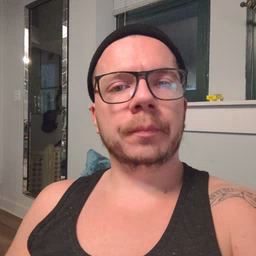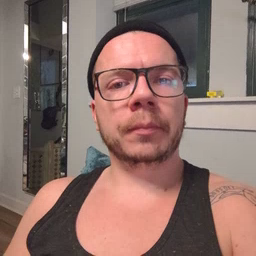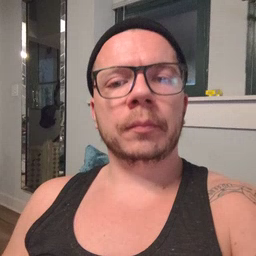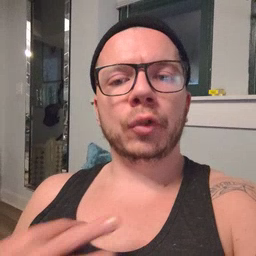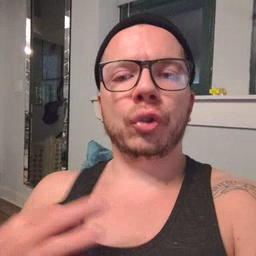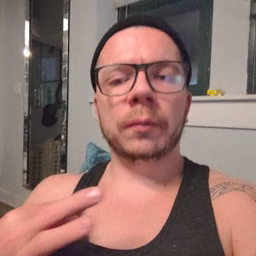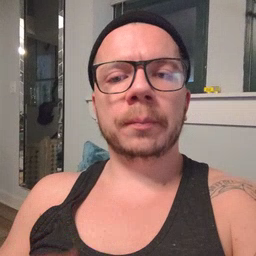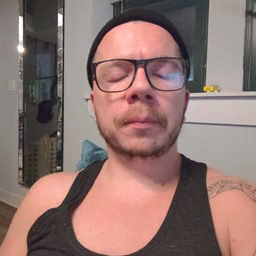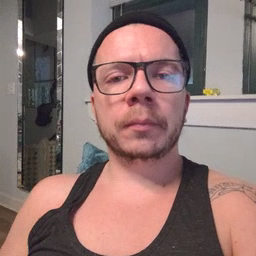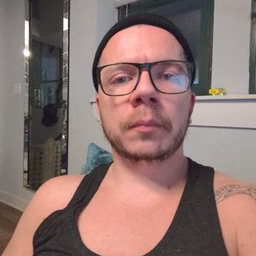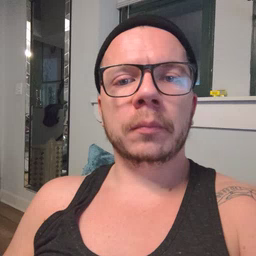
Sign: shirt